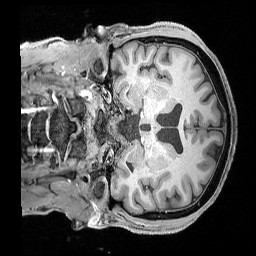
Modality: T1w
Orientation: coronal
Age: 34
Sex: male
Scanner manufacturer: siemens
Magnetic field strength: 3 T
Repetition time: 2.3 s
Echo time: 0.00324 s